七年级 · 代数
已知 $\left\{\begin{array}{l}x=-2 \\ y=a\end{array}\right.$ 是方程 $2 x+3 y=5$ 的一个解, 求 $a$ 的值.

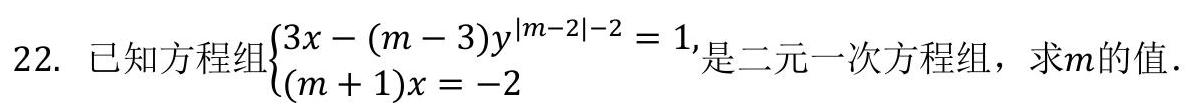
答案: 【答案】解: 把 $\left\{\begin{array}{l}x=-2 \\ y=a\end{array}\right.$ 代入方程 $2 x+3 y=5$ 得: $-4+3 a=5$,

解得: $a=3$,

则 $a$ 的值为 3 .

【解析】把 $x$ 与 $y$ 代入方程计算即可求出 $a$ 的值.

此题考查了二元一次方程的解, 方程的解即为能使方程左右两边相等的未知数的值.